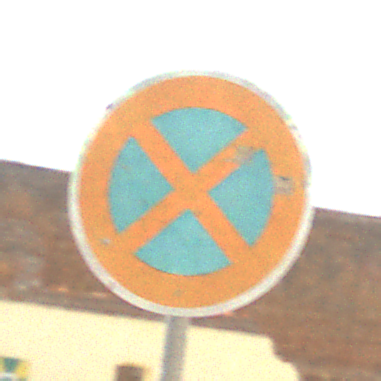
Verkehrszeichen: AbsolutesHalteverbot
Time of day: Midday
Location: Outdoor (Suburban)
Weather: PartlyCloudy
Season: NotSpecified
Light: Natural